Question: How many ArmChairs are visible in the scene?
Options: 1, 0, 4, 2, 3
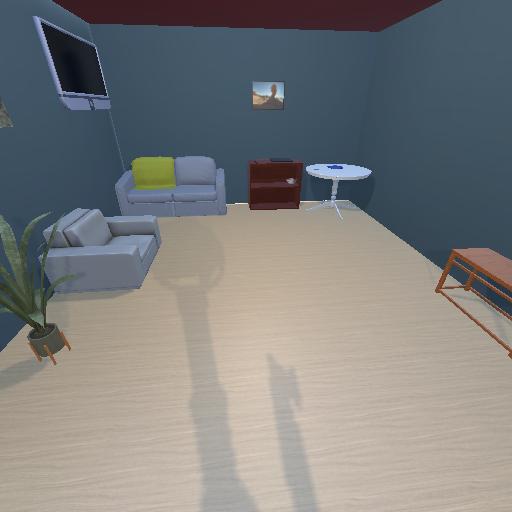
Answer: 1